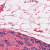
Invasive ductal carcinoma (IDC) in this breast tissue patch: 1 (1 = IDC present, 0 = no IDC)